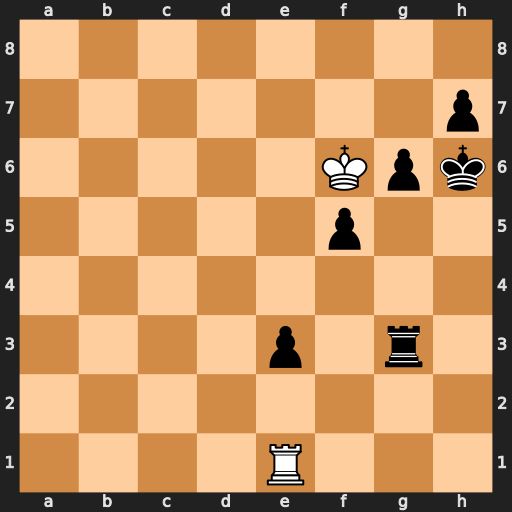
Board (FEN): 8/7p/5Kpk/5p2/8/4p1r1/8/4R3
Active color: w
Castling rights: -
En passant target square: -
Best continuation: Rh1+ Rh3 Rxh3#